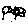
Label: flower